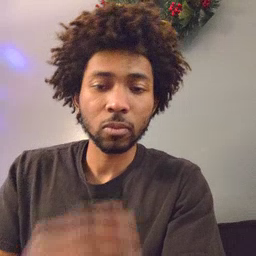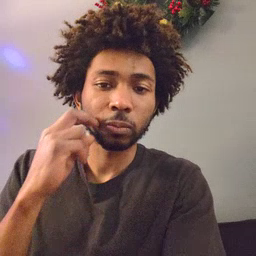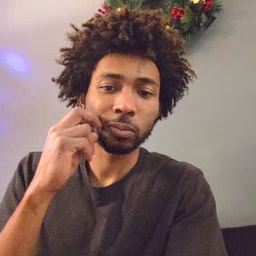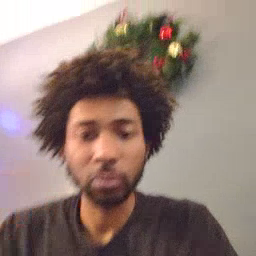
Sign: gum